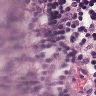
Metastatic tissue present: yes